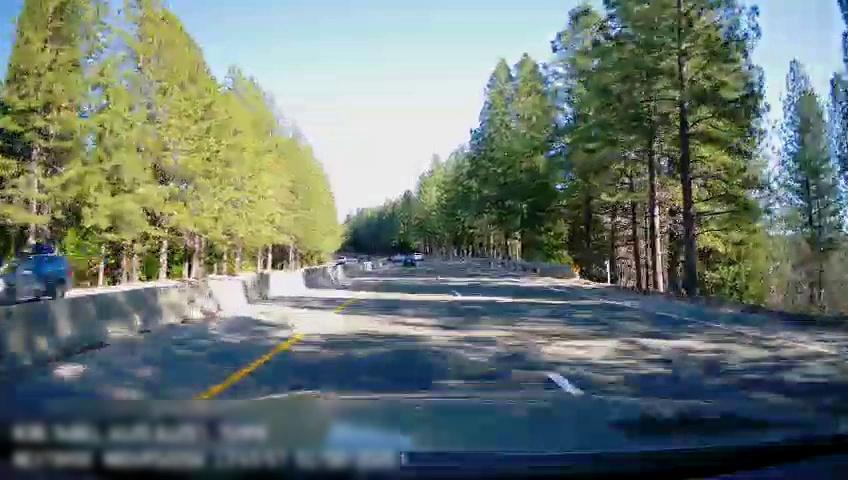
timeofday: Day
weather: Sunny
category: Drivable Space
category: Drivable Space
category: Vehicles | Car
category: Vehicles | Car
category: Vehicles | SUV
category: Lanes | Current Lane
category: Lanes | Current Lane
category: Lanes | Alternate Lane
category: Traffic | Signs